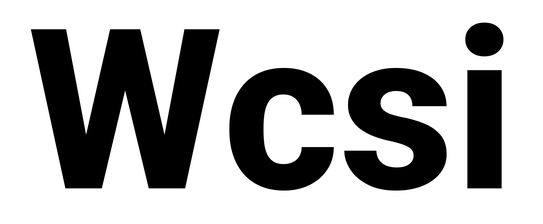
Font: Roboto_ExtraBold